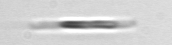
Label: Leptocylindrus